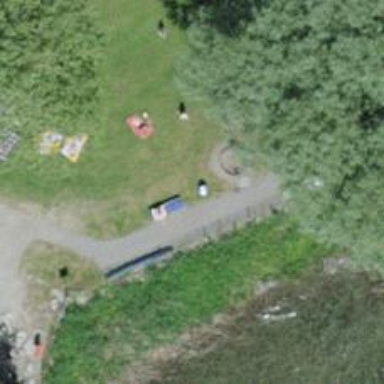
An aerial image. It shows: Bench.